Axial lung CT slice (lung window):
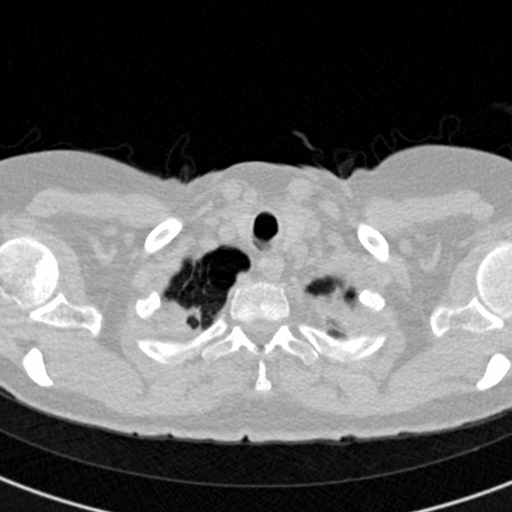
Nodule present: no